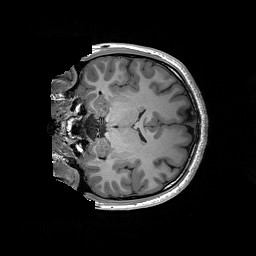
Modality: T1w
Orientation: coronal
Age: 19
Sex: male
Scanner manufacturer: siemens
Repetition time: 2.2 s
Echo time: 0.00244 s